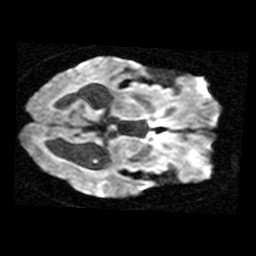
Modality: TRACE
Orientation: axial
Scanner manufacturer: siemens
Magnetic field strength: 1.5 T
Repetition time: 8.7 s
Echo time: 0.119 s